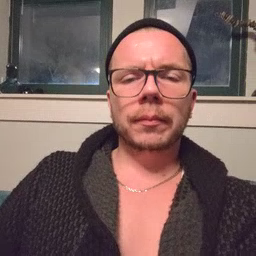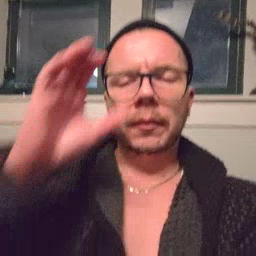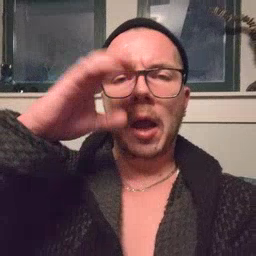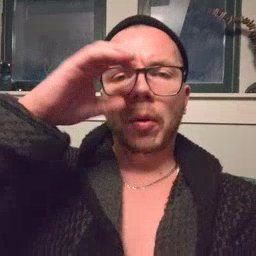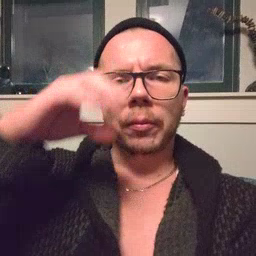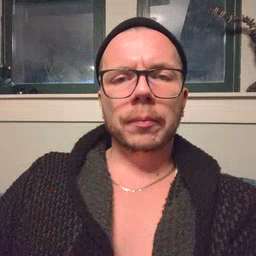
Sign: owl